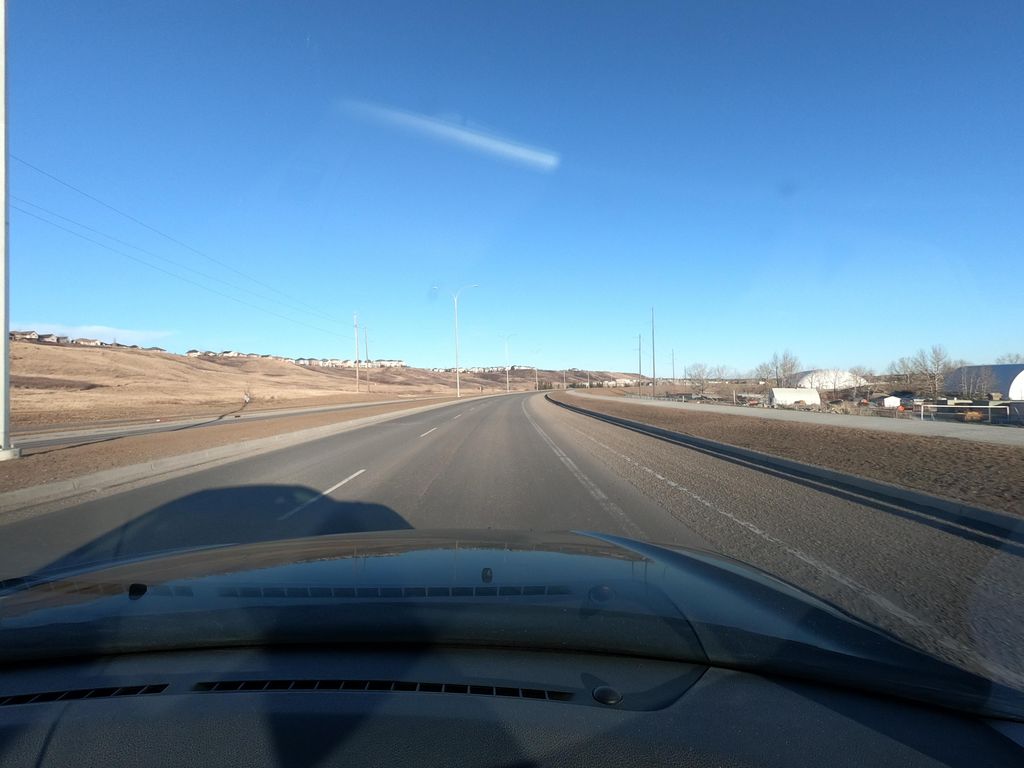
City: calgary